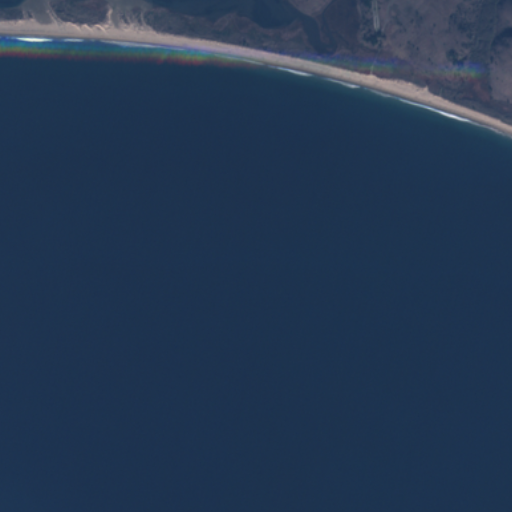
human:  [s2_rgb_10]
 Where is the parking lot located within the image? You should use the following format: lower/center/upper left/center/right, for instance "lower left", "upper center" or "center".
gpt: The parking lot is located in the upper right of the image.
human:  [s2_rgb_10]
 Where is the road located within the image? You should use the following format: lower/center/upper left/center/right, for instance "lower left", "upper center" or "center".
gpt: The road is located in the upper of the image.
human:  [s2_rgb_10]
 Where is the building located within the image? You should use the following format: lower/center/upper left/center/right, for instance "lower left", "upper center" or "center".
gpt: The building is located in the upper right of the image.
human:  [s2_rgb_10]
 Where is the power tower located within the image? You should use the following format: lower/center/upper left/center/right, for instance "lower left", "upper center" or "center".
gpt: There is no power tower in the image.